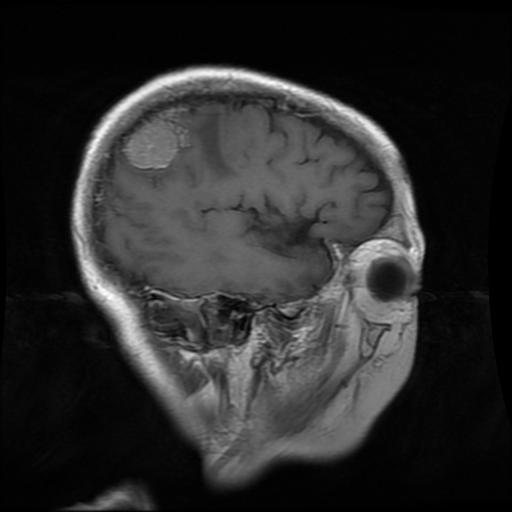
Label: meningioma